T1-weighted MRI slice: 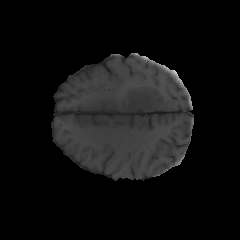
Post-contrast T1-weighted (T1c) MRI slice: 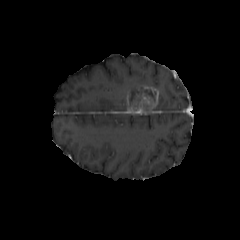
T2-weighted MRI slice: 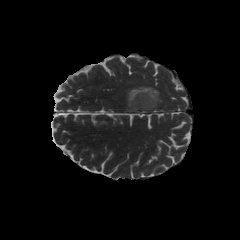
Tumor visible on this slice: yes